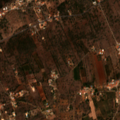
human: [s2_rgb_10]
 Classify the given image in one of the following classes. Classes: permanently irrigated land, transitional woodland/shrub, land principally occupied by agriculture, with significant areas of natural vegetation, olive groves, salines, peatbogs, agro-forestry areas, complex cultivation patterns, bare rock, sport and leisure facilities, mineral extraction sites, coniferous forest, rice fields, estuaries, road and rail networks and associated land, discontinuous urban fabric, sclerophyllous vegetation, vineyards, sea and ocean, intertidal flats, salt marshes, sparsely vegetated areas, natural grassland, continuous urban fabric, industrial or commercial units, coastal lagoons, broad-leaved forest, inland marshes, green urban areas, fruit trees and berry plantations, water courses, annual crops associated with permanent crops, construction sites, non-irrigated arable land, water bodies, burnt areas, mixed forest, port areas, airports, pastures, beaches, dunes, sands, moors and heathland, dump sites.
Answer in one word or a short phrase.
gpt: fruit trees and berry plantations, annual crops associated with permanent crops, complex cultivation patterns, sclerophyllous vegetation